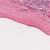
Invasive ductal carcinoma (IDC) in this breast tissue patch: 0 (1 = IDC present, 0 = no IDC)